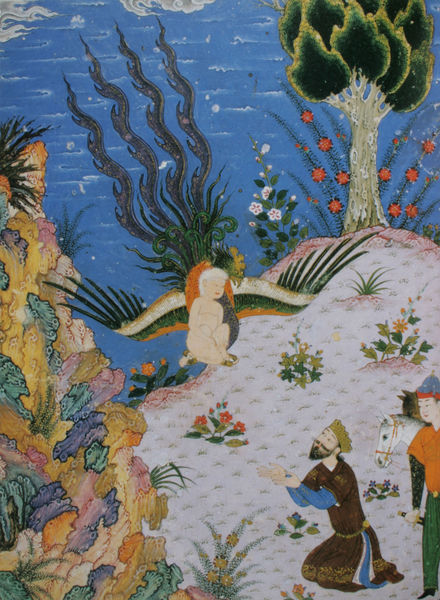
Titel: "Der Simurgh bringt das Kind Zal zu Seinem Vater Sam zurück" - Detail einer Seite aus einem Shahnama von Firdawsi (Buch der Könige), Iran
Standort: London
Institution: The Royal Asiatic Society
Schlagwörter: baum, berg, blau, felsen, flügel, hand, himmel, mann, meer, nackt, schatten, vogel, wasser, weiß, baden, gelb, grün, landschaft, menschen, ocker, see, ufer, blume, blumen, braun, bunt, frau, grau, hut, licht, männer, orange, schwarz, zeichnung, blüten, gras, park, rot, tier, tiere, wiese, beige, malerei, bart, diener, federn, stehen, bild, hände, hügel, busch, insel, haare, realismus, kind, personen, pflanzen, krone, rosa, pferd, pferde, reiter, farbig, strand, wellen, fels, hang, lila, violett, vegetation, baby, figuren, könig, detail, floral, farn, knie, buch, orient, orientalisch, stern, algen, asien, jungfrau, sterne, seite, illustration, knien, nixe, asiatisch, beten, gebet, schimmel, china, arabisch, kniend, mittelalter, märchen, vision, fabelwesen, prinz, erscheinung, koralle, meerjungfrau, anbeten, reisender, anbetung, betend, miniatur, prophet, islam, persien, bitten, farbigkeit, unterwasser, flosse, merr, buchmalerei, islamisch, byzanz, persisch, indisch, koran, mohammed, mongolen, knieender, korallen, buddha, mongole, genälde, peiscsr, stilisierung, manesse, coralle, persisch naiv anbetung, boöd, pferdt